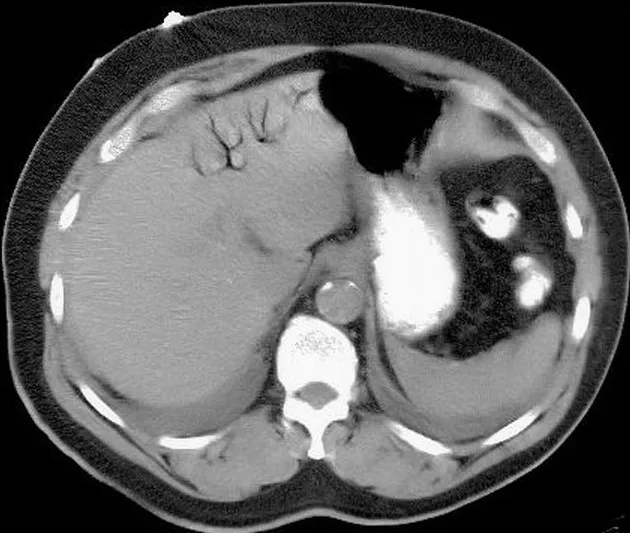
Showing portal venous air in the left hepatic lobe.
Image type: radiology (ct)